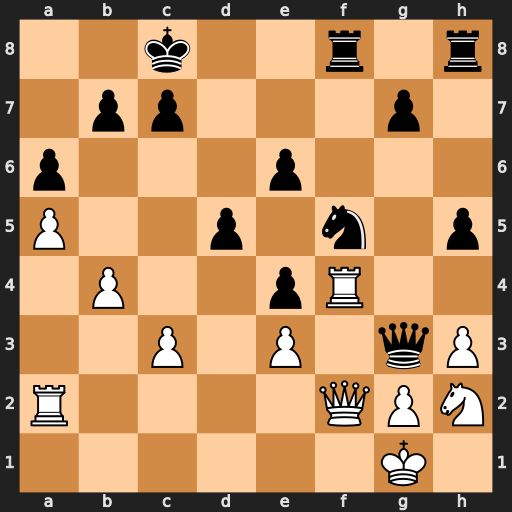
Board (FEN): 2k2r1r/1pp3p1/p3p3/P2p1n1p/1P2pR2/2P1P1qP/R4QPN/6K1
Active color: w
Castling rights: -
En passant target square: -
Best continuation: Rxf5 Qxf2+ Rfxf2